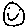
Label: smiley face